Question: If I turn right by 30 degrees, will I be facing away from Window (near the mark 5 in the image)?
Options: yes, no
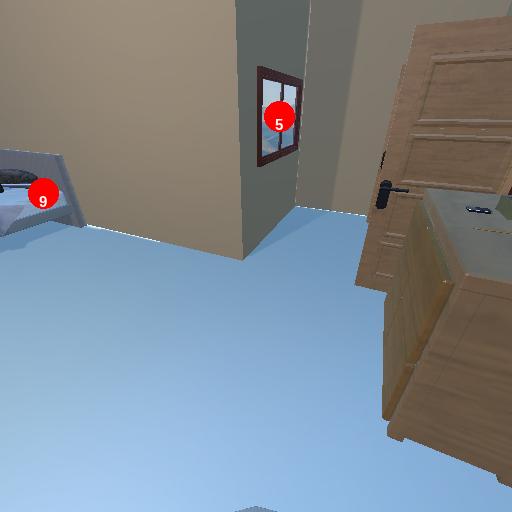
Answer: yes